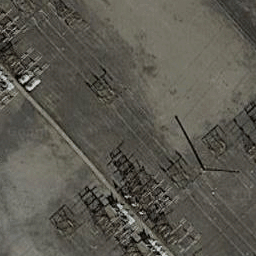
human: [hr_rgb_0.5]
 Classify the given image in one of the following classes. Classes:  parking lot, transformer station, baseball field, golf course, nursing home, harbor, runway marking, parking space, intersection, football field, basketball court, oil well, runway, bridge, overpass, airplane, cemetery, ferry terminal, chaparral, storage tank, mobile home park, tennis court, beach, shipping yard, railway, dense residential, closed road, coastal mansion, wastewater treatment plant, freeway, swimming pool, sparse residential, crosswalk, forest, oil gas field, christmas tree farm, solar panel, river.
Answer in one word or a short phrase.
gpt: transformer station